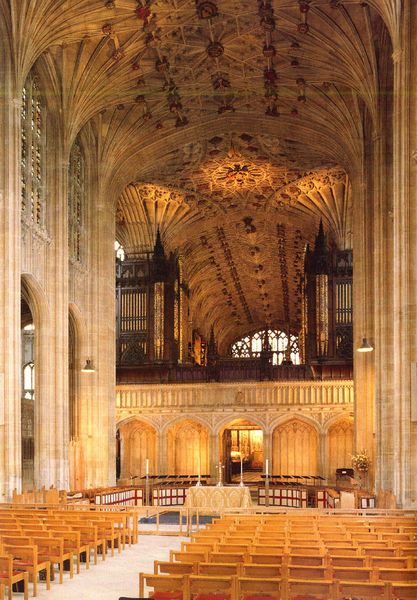
Titel: Windsor Castle, St. George’s Chapel
Standort: Windsor (EU - GB - Berkshire)
Schlagwörter: fenster, stühle, säulen, fächer, kirche, gotik, gestühl, kerzen, foto, bögen, gewölbe, kreuz, dom, altar, kreuzrippen, mittelschiff, orgel, pfeile, basilika, orgelempore, sakralgebäude